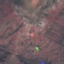
Land use / land cover: HerbaceousVegetation